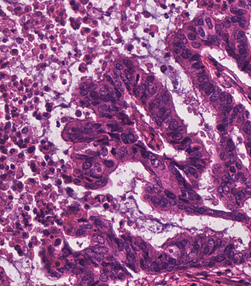
Tumor epithelial tissue: yes
Tumor-associated stroma tissue: yes
Normal tissue: no